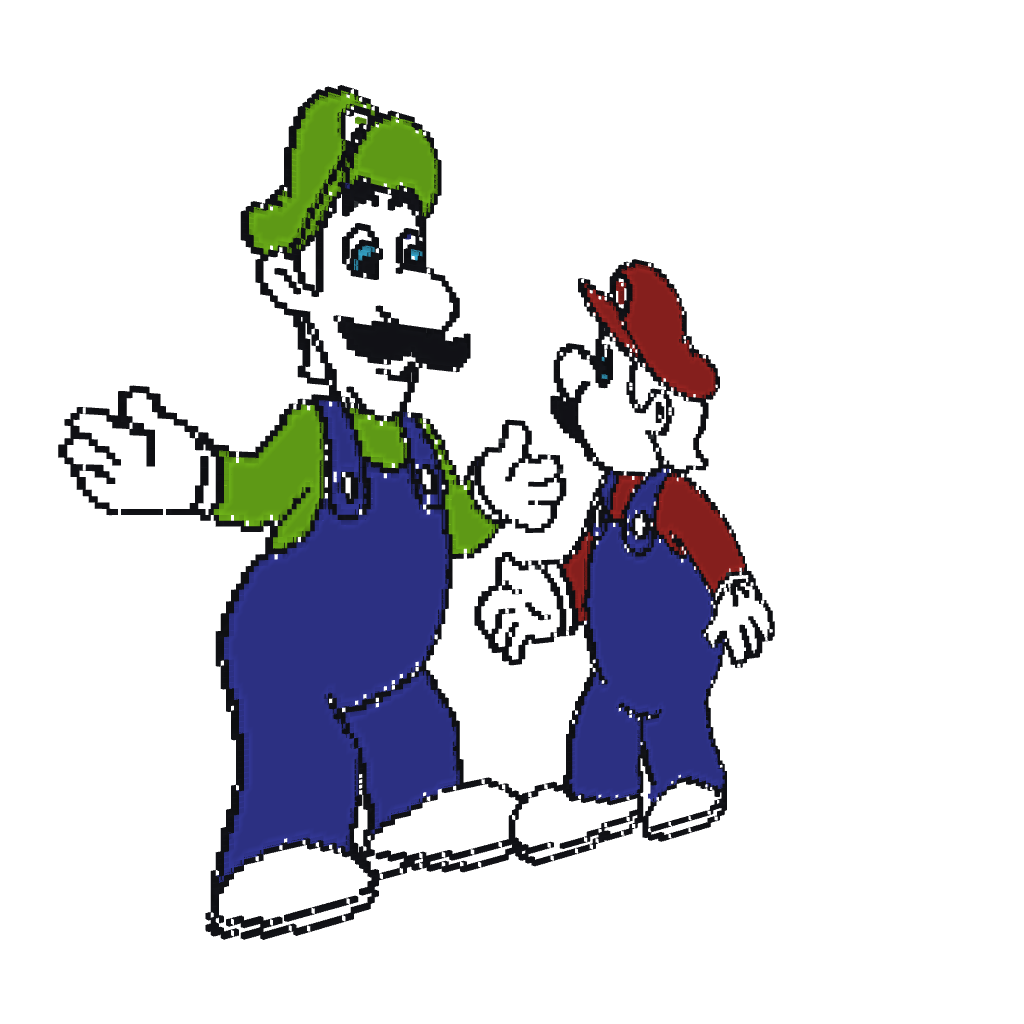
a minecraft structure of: Hotel Mario Shematic